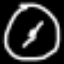
Label: clock